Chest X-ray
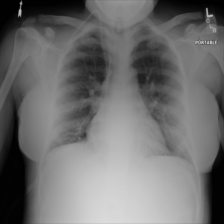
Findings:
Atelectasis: negative
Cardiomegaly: negative
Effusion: negative
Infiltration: negative
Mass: negative
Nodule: negative
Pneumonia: negative
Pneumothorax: negative
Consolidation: negative
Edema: negative
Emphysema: negative
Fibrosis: negative
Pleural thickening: negative
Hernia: negative